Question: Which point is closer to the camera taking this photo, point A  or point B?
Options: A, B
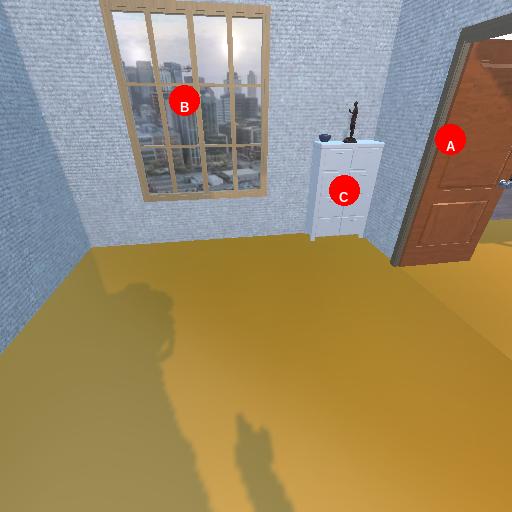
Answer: A